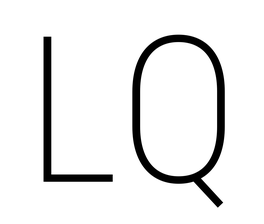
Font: Roboto_Condensed_ExtraLight